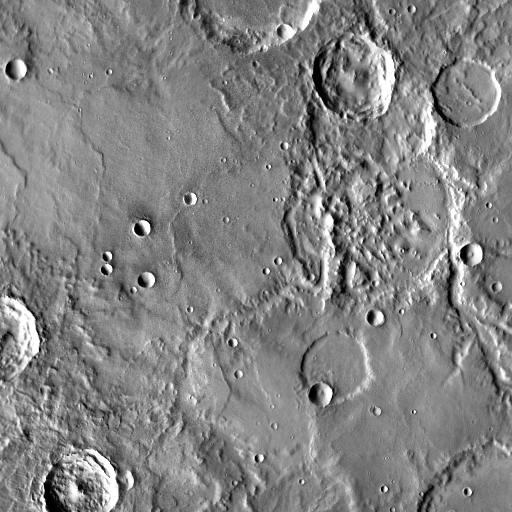
Crater classes present: Background, Other, Layered, Buried, Secondary